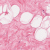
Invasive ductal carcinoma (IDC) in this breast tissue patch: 0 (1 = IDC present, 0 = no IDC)